Field crop: maize
Growth stage: 2
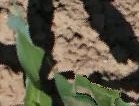
Species: maize